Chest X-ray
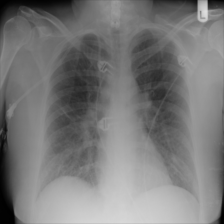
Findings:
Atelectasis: negative
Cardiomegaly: negative
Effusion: negative
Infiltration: negative
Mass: negative
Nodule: negative
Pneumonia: negative
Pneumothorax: negative
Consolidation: negative
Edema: negative
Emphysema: negative
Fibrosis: negative
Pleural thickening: negative
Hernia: negative